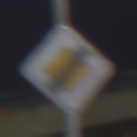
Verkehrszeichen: EndeVorfahrtsstrasse
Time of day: Night
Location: Outdoor (Urban)
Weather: PartlyCloudy
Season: NotSpecified
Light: Artificial